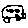
Label: car